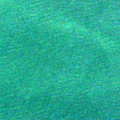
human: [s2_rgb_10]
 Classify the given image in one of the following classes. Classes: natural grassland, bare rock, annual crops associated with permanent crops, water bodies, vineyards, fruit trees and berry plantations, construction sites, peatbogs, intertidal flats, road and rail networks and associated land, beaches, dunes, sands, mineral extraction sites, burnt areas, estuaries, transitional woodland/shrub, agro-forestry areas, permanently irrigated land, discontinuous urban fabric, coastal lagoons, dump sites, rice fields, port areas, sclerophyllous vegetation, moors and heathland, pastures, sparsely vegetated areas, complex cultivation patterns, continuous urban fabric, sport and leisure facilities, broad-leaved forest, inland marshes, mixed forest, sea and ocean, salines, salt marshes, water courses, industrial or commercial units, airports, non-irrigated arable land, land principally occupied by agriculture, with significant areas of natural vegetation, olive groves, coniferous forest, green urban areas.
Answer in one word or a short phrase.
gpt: sea and ocean